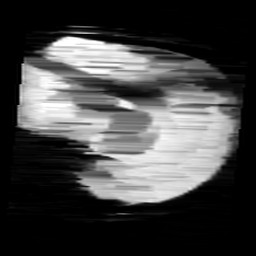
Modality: minIP
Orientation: sagittal
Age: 9
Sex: female
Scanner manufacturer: siemens
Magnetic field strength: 3 T
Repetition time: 0.027 s
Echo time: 0.02 s